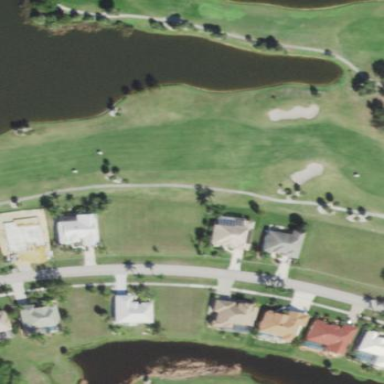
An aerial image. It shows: Golf fairway surrounded by grass.